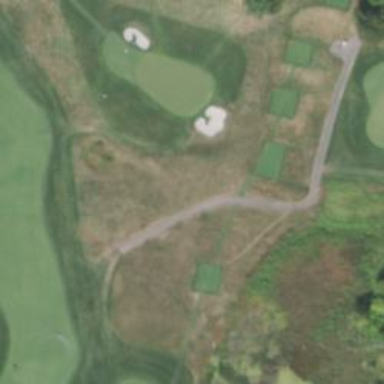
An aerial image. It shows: Path used for both walking and golf.